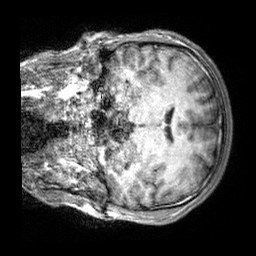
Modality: T1w
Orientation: coronal
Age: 21
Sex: male
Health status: healthy
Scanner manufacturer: siemens
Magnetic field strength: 3 T
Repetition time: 2.3 s
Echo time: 0.00303 s